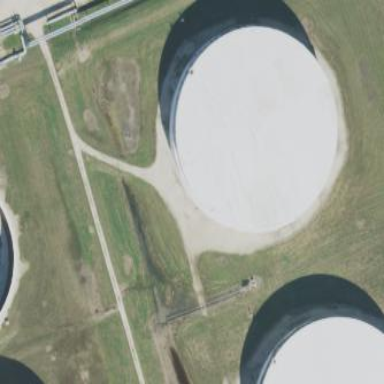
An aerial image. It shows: Storage tank created as man-made structure.